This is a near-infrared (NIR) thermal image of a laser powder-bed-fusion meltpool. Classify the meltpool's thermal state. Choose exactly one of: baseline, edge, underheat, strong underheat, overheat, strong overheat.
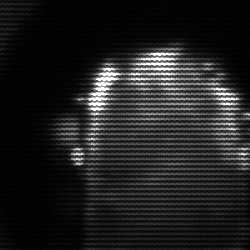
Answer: baseline